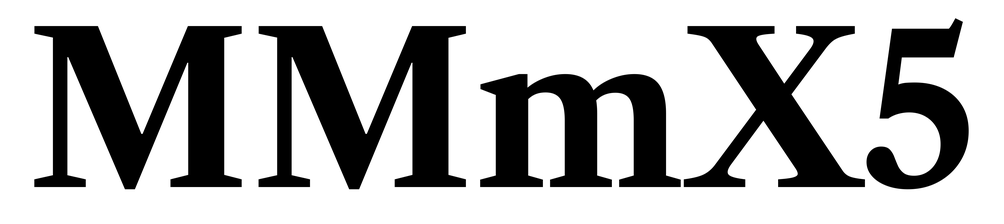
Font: LibreCaslonText_Bold